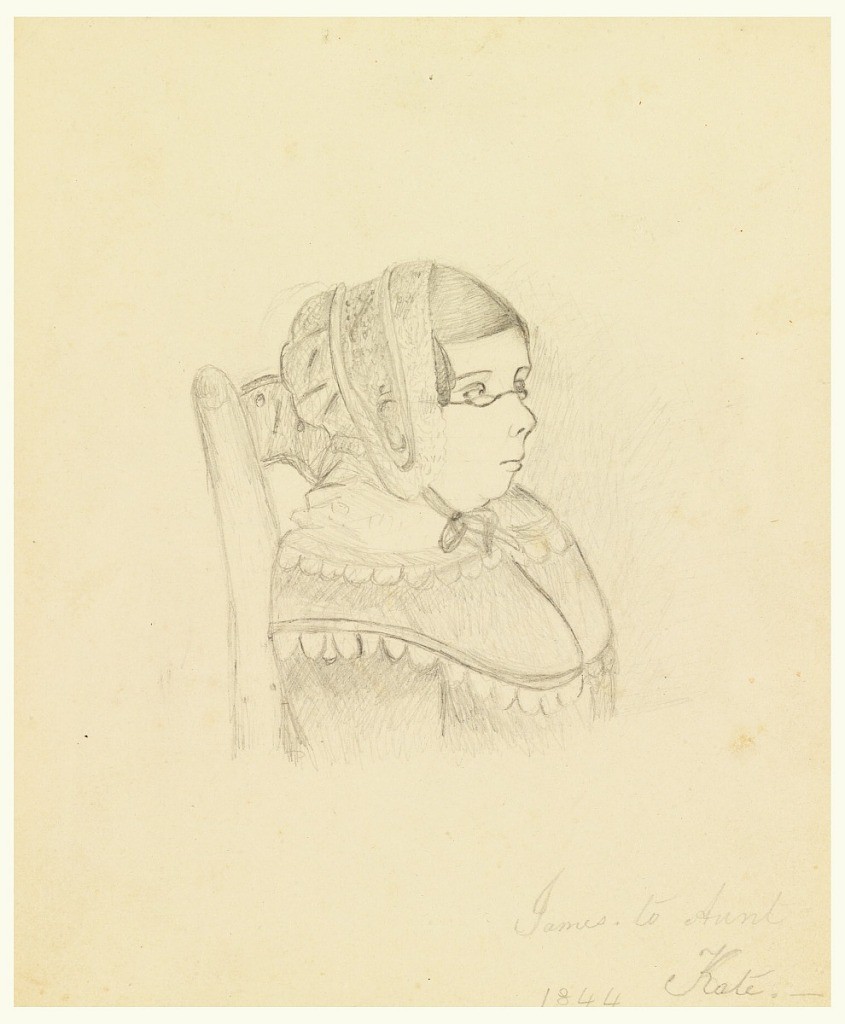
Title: Portrait of Aunt Alicia McNeill
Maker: James McNeill Whistler, American, 1834–1903
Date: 1844
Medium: Graphite on cream wove paper
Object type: Drawing
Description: Bust-length portrait of a female figure, seated in a chair, with only back of chair visible, facing proper left, seen almost in profile. She wears a cap and glasses.